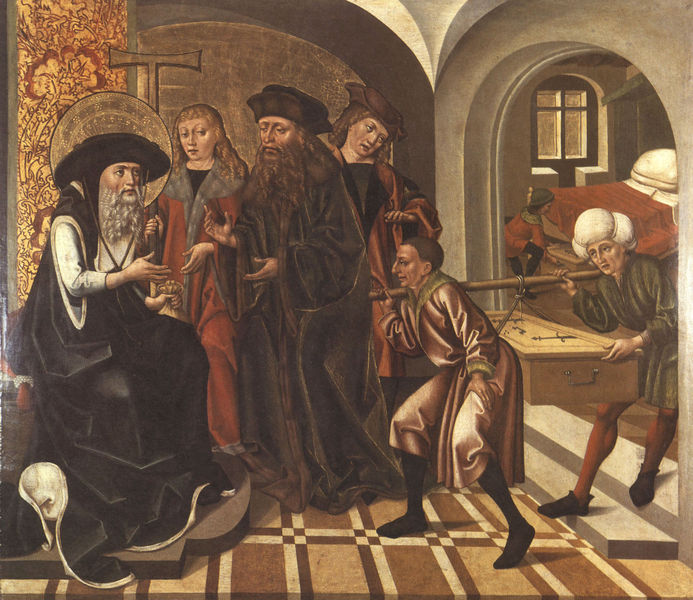
Titel: Patrizier, des Raubs von Kirchengut bezichtigt
Künstler: Meister der Johannes-Almosengeber-Legende
Institution: Krakau, Nationalmuseum
Schlagwörter: kopf, sitzen, braun, fenster, frau, hut, männer, schwarz, weiss, rot, alt, bart, bärte, jung, arm, falten, pelz, tragen, innenraum, boden, gewand, gold, mantel, gotik, sack, stock, perücke, kopfbedeckung, bogen, stab, last, kissen, könig, bett, stufen, kammer, faltenwurf, geneigt, bögen, gewölbe, kreuz, seil, kiste, beutel, heiligenschein, klerus, heiliger, heilig, turban, träger, lade, glorie, antoniuskreuz, antonius